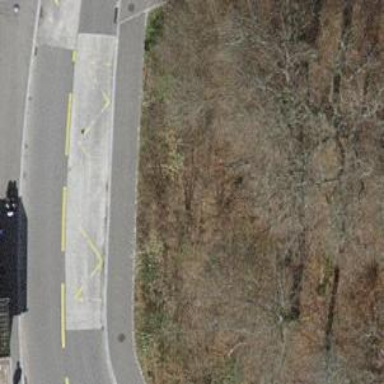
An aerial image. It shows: Bus stop with platform for public transport.